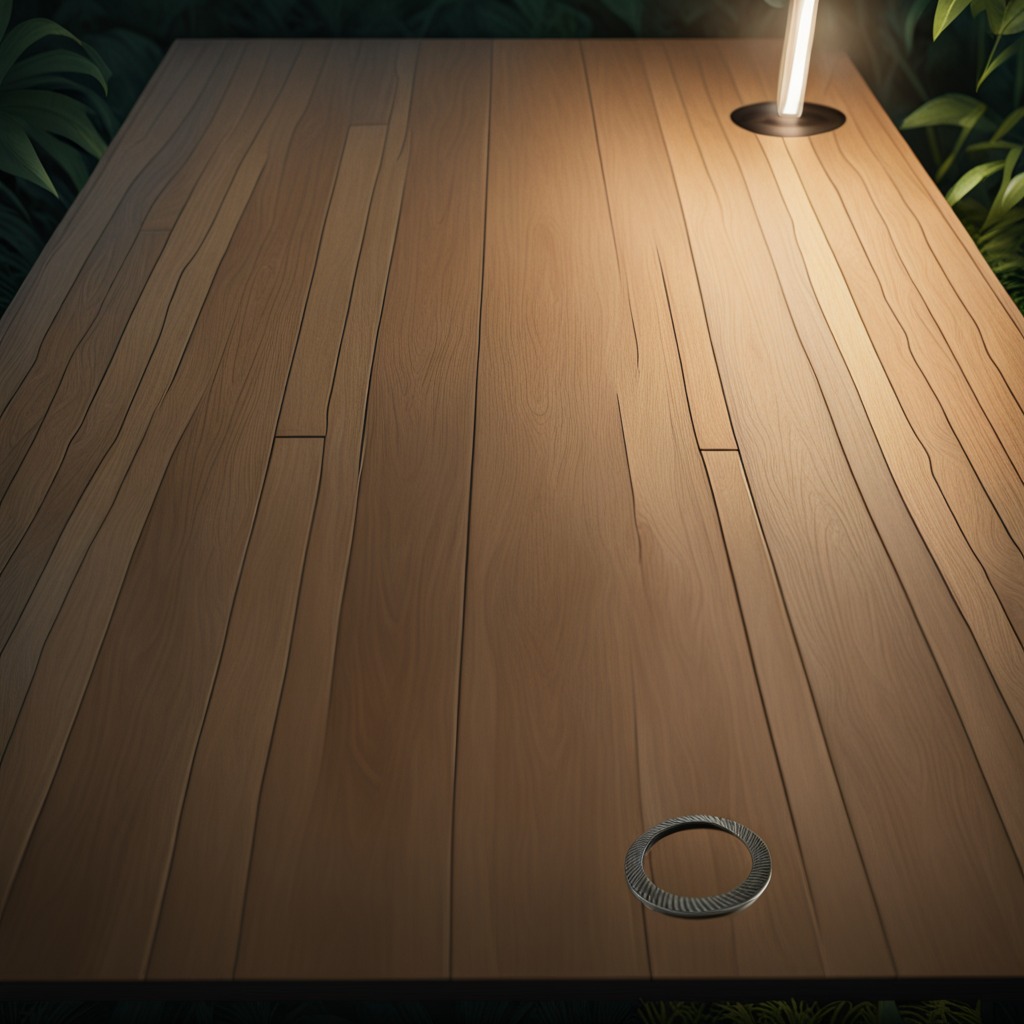
A flat metal washer lies on a wooden table inside a jungle field workshop tent at night dim ambient light soft shadows worn but